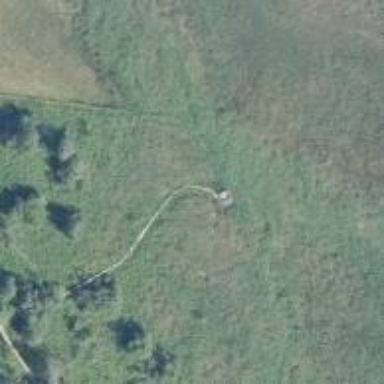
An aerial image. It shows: Bird hide located in leisure land area.